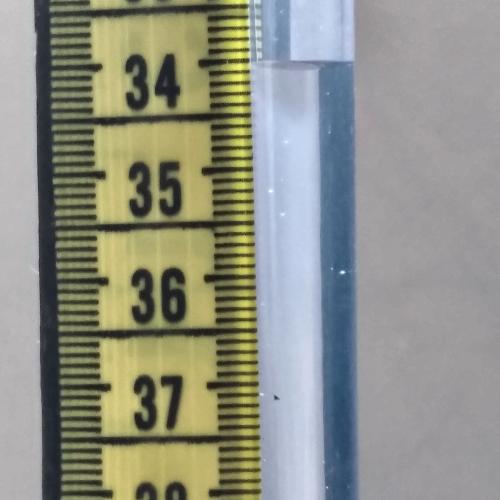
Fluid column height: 34.0 cm